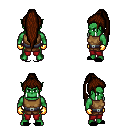
a pixel art fantasy rpg character, male body template, orc, green skin, leather chest armor, red pants, brown extra-long topknot hairstyle, gold gloves, black slippers, four views (front, back, left, right), 2x2 character sprite sheet, small pixel art, hard edges, no anti-aliasing